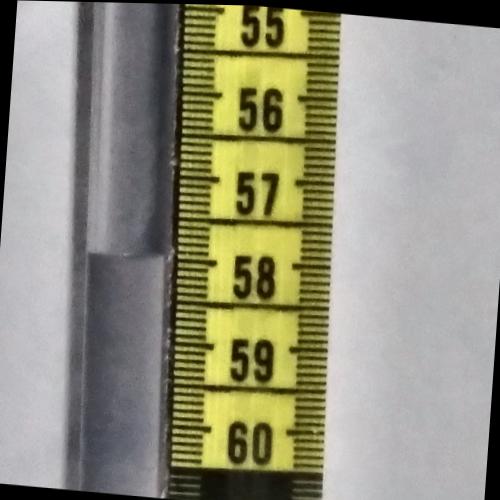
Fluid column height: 58.0 cm